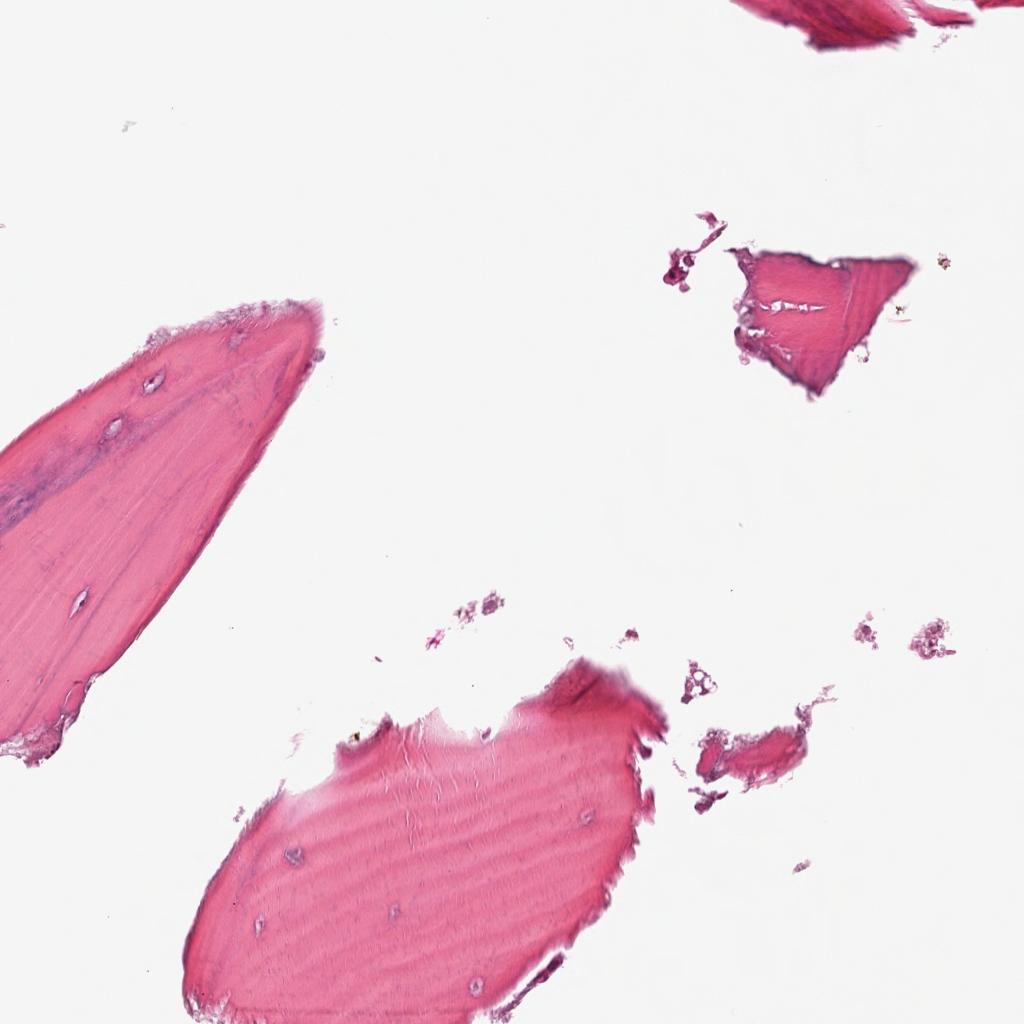
Label: Non-Tumor